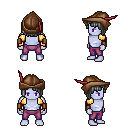
a pixel art fantasy rpg character, male body template, dark elf, purple skin, gold arm armor, magenta pants, gray pageboy hairstyle, leather cap, leather bracers, four views (front, back, left, right), 2x2 character sprite sheet, small pixel art, hard edges, no anti-aliasing